Lunar surface albedo tile
Center latitude: -12.841
Center longitude: 43.151
Resolution (meters per pixel, mean): 129.74
Tile area (km^2): 16980.22
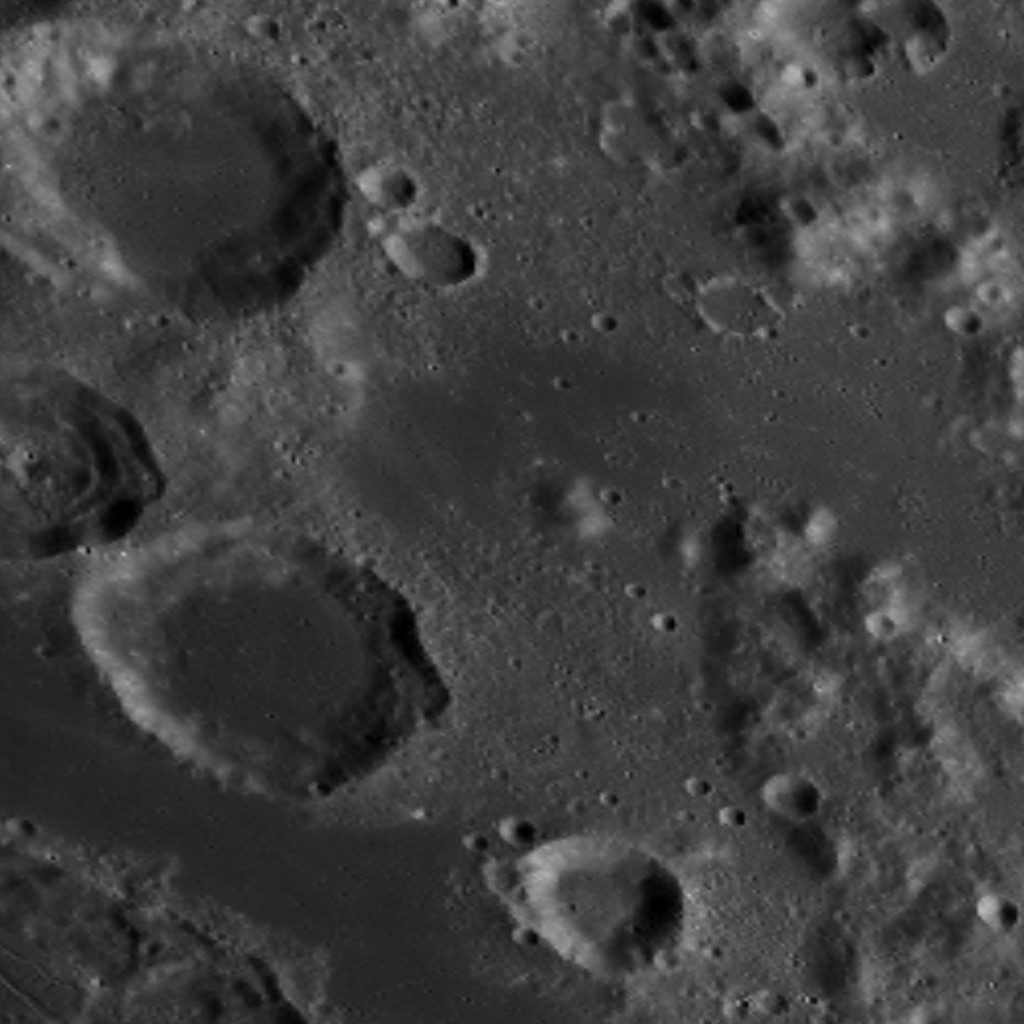